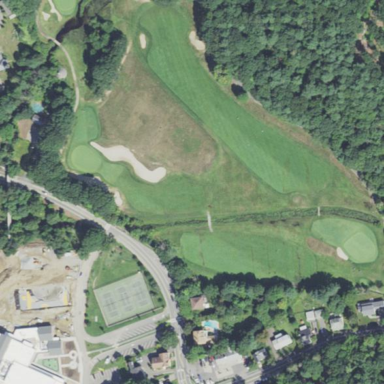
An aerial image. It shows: Golf fairway surrounded by grass.